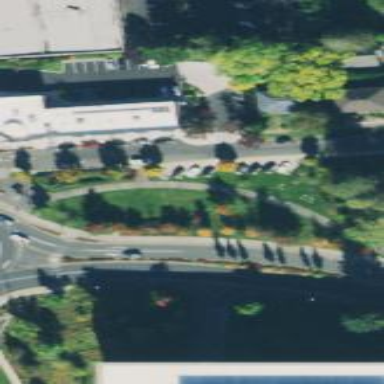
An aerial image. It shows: Park.